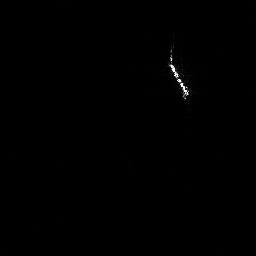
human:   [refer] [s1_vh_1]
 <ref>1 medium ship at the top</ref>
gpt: <box>[[64, 14, 75, 39, 0]]</box>